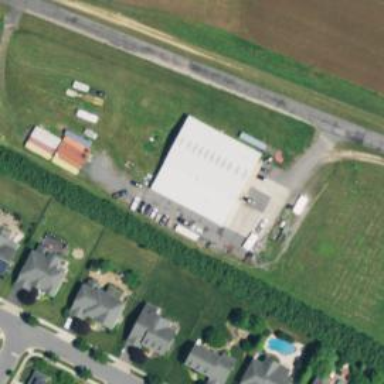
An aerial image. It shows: Hangar at the airport.